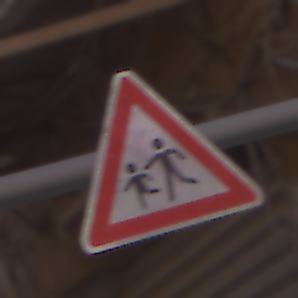
Verkehrszeichen: KinderRechts
Umgebung: Outdoor, Urban
Tageszeit: MorningAfternoon
Wetter: Clear
Licht: Natural
Jahreszeit: NotSpecified
Kontrast: MediumContrast